Question: I am having a really weird issue with visual studio. I was wondering if anyone else had encountered it as its doing my head in.
Basically when i debug through the code it sometimes shows an object which has been successfully initialised as being Nothing, even though i can open it up and look at its initialised properties (see below)

What on earth is happening here. Plz plz plz help!!
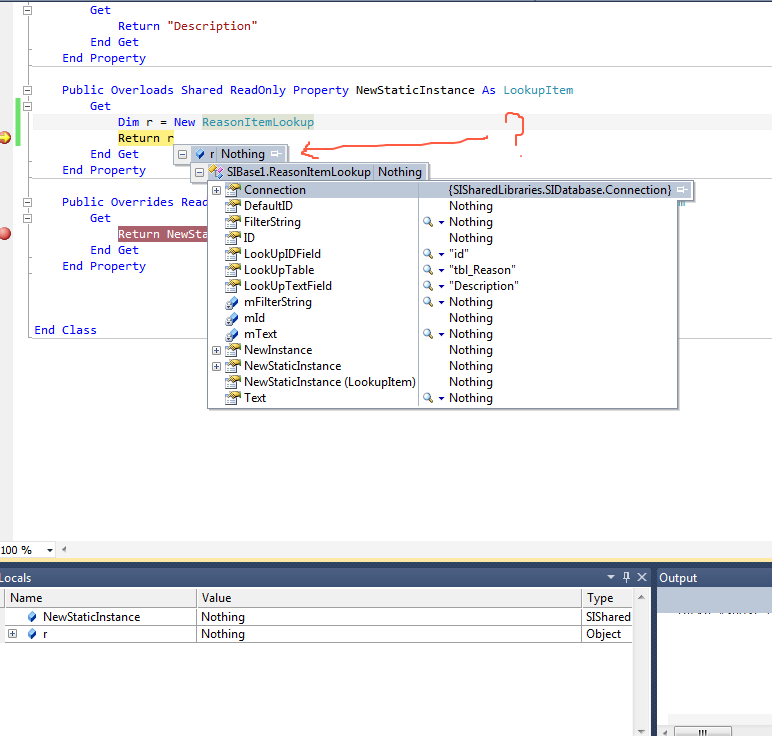
Answer: I suspect that 'ReasonItemLookup' overrides 'ToString' to return (say) the 'ID' field - so if that's 'Nothing', that's what you'll see in the summary side of things.